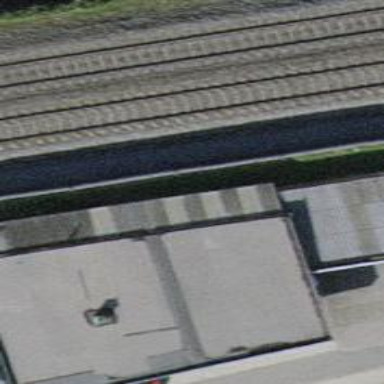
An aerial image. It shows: Building that houses car shop.